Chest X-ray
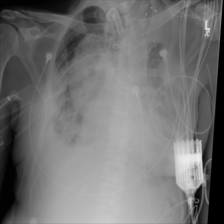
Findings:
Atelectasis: positive
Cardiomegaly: negative
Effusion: negative
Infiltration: positive
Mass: positive
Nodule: negative
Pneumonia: negative
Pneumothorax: negative
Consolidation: negative
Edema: negative
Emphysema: negative
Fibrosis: negative
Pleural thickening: positive
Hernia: negative